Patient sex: M
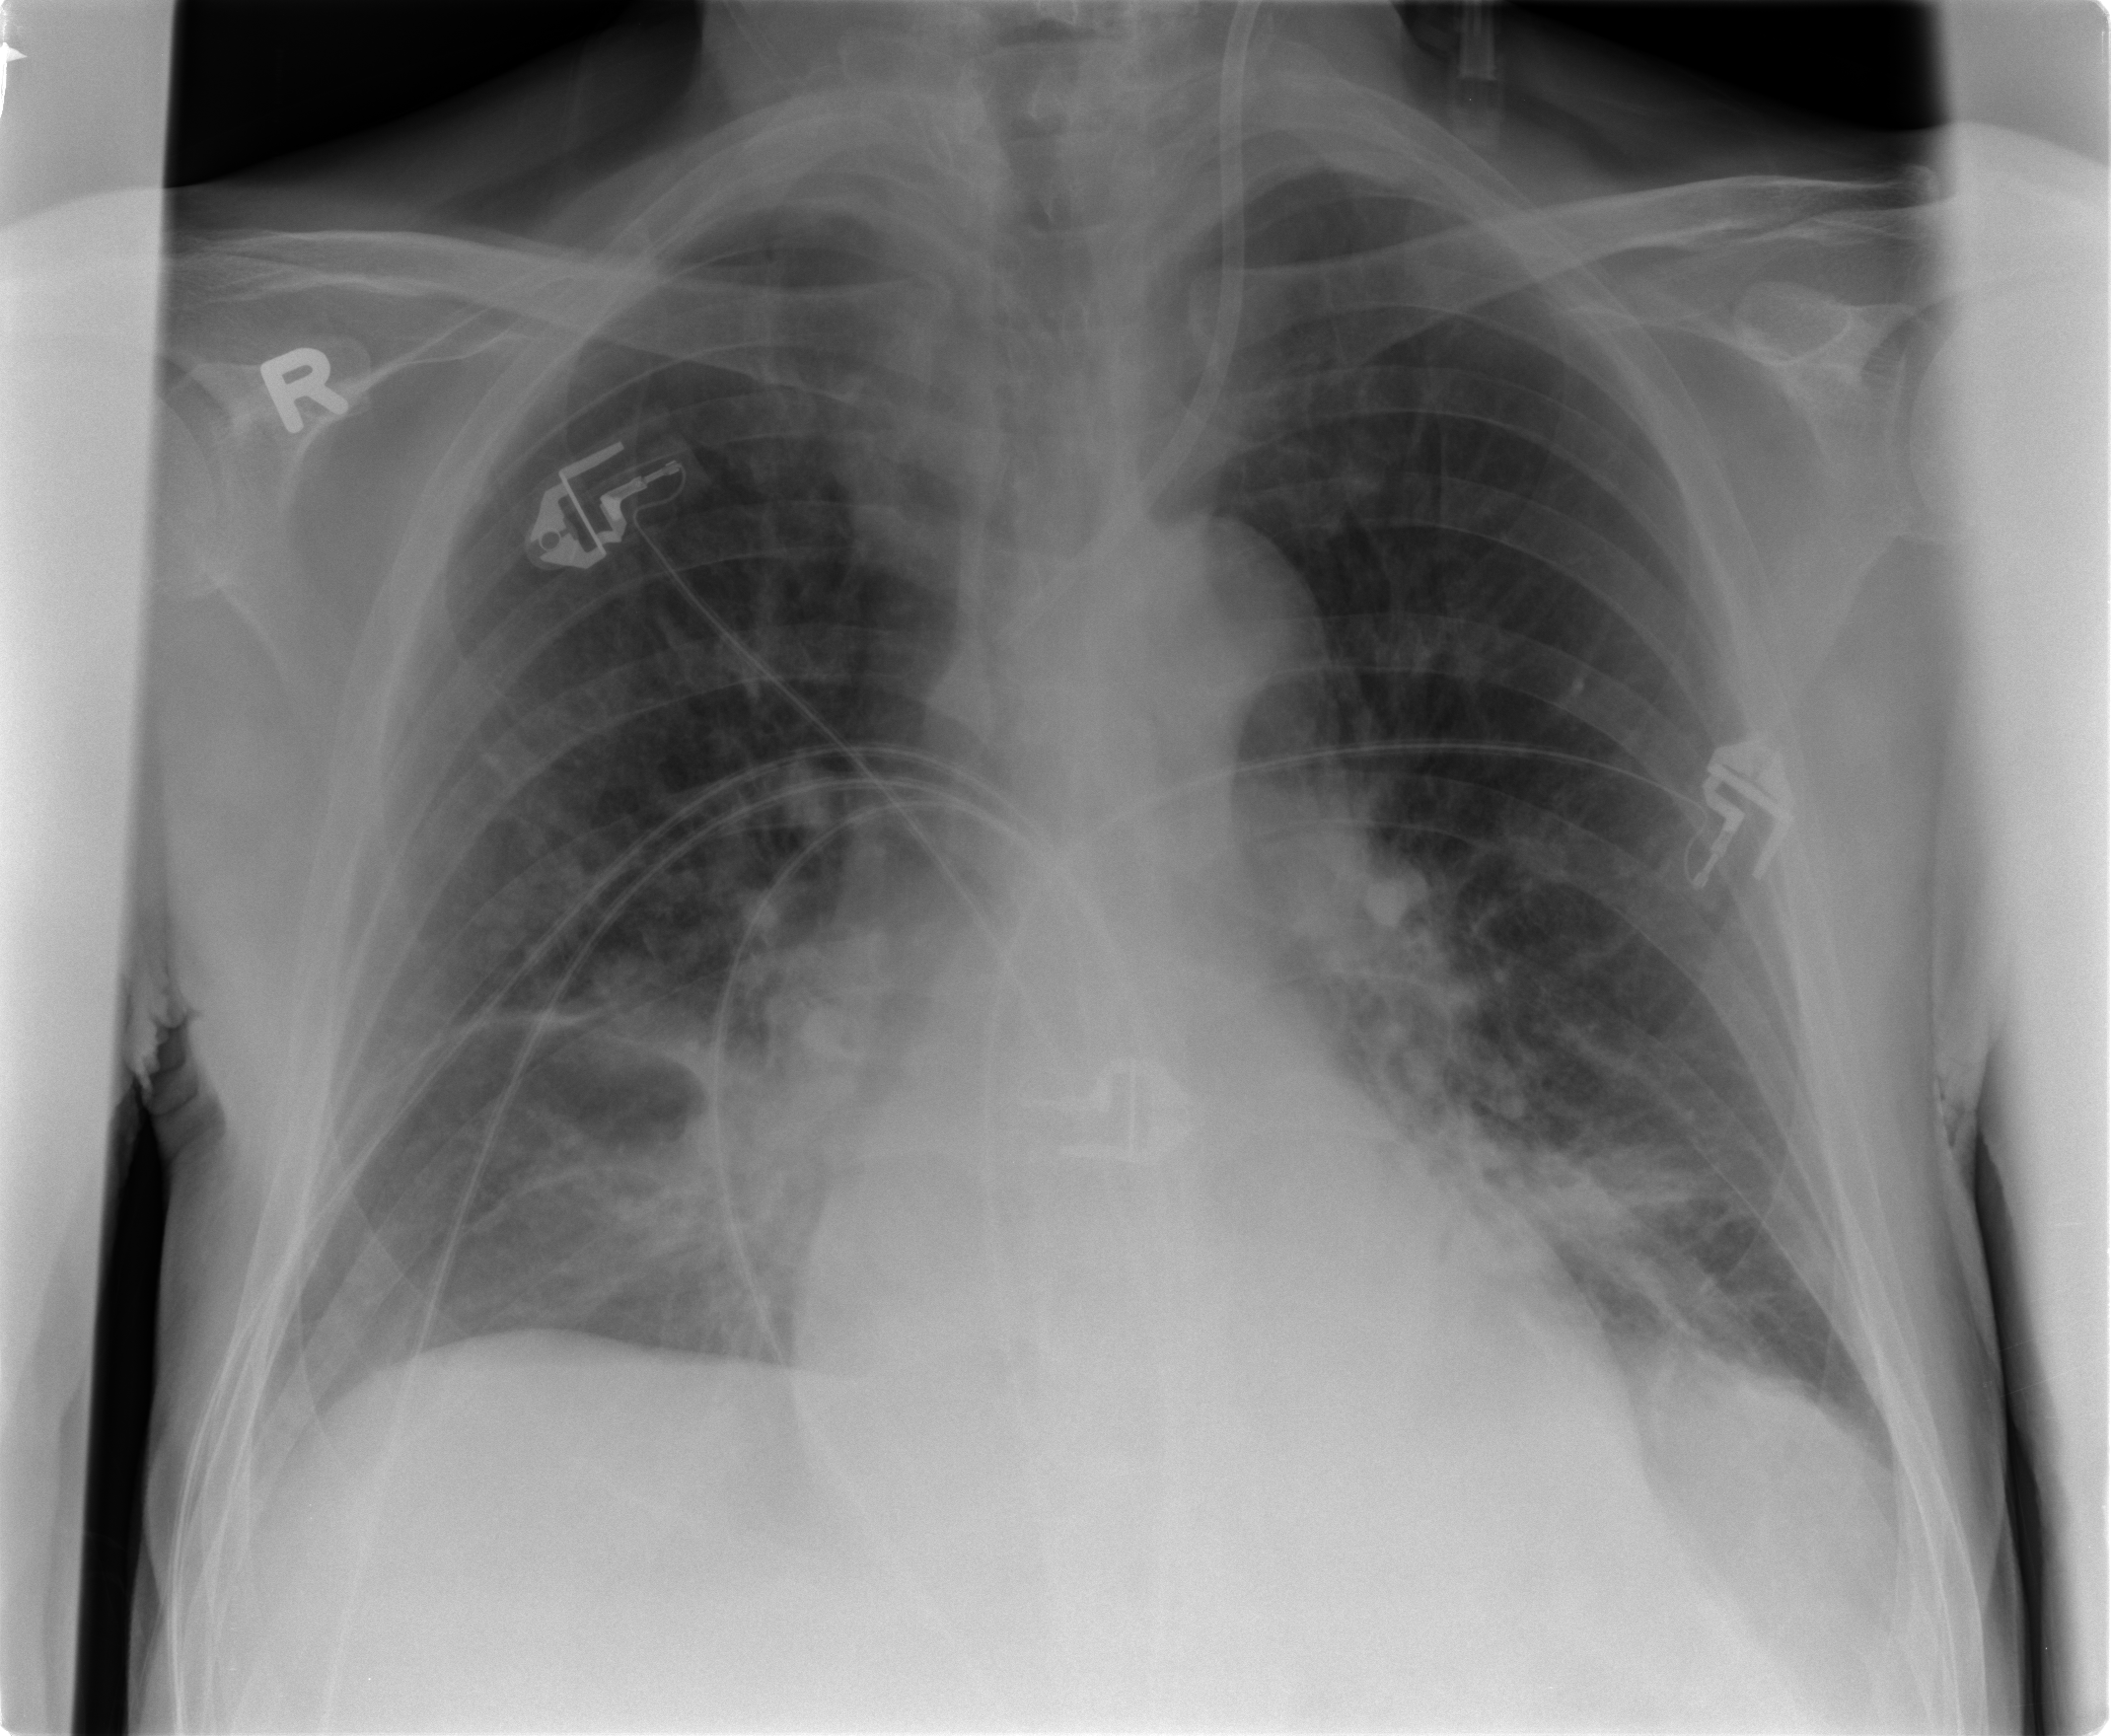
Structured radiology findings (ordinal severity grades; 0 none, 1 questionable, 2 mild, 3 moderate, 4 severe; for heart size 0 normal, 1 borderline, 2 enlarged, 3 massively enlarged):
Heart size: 1
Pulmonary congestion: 2
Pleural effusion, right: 1
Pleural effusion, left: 0
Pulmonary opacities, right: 2
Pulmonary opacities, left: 1
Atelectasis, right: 2
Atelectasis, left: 2